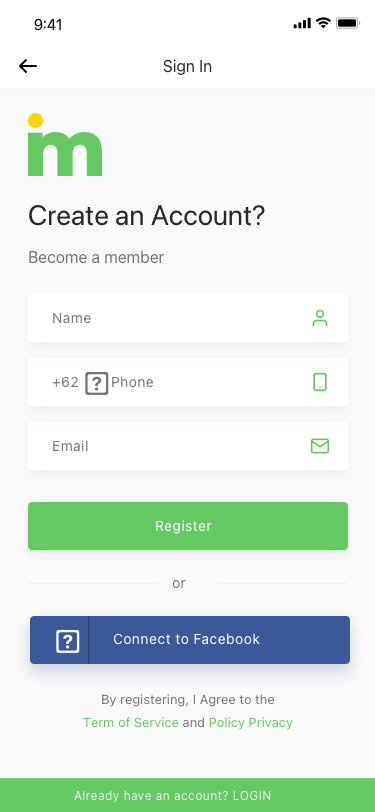
Text in this UI design:
Already have an account? LOGIN
Connect to Facebook

Register
Email
+62
Phone

Name
or
Sign In
Create an Account?
Become a member
By registering, I Agree to the
Term of Service and Policy Privacy